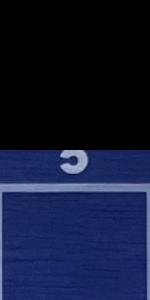
Label: Empty